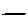
Label: line